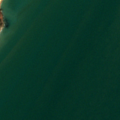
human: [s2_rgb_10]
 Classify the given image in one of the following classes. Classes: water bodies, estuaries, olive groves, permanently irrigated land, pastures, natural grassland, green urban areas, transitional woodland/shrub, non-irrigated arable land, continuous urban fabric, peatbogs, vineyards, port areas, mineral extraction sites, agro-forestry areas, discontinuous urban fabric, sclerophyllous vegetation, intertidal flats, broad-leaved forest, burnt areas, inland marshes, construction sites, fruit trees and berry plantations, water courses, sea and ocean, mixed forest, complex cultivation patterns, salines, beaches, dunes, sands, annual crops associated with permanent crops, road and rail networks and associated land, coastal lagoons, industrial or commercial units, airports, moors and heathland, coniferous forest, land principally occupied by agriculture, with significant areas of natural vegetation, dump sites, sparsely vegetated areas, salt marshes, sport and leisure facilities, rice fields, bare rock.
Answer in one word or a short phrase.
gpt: pastures, sea and ocean